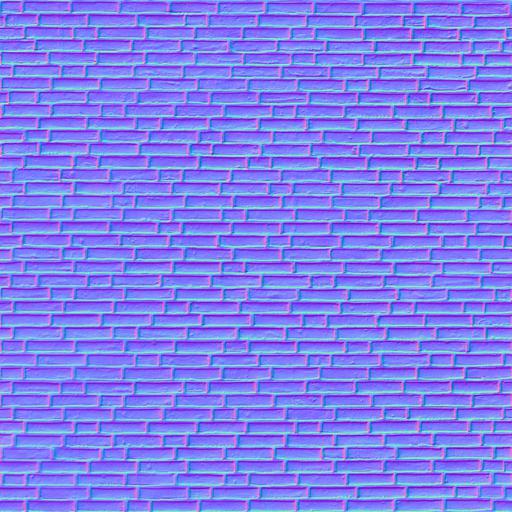
brick bricks modern red small wall